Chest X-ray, AP view. Patient: 48 years old, sex F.
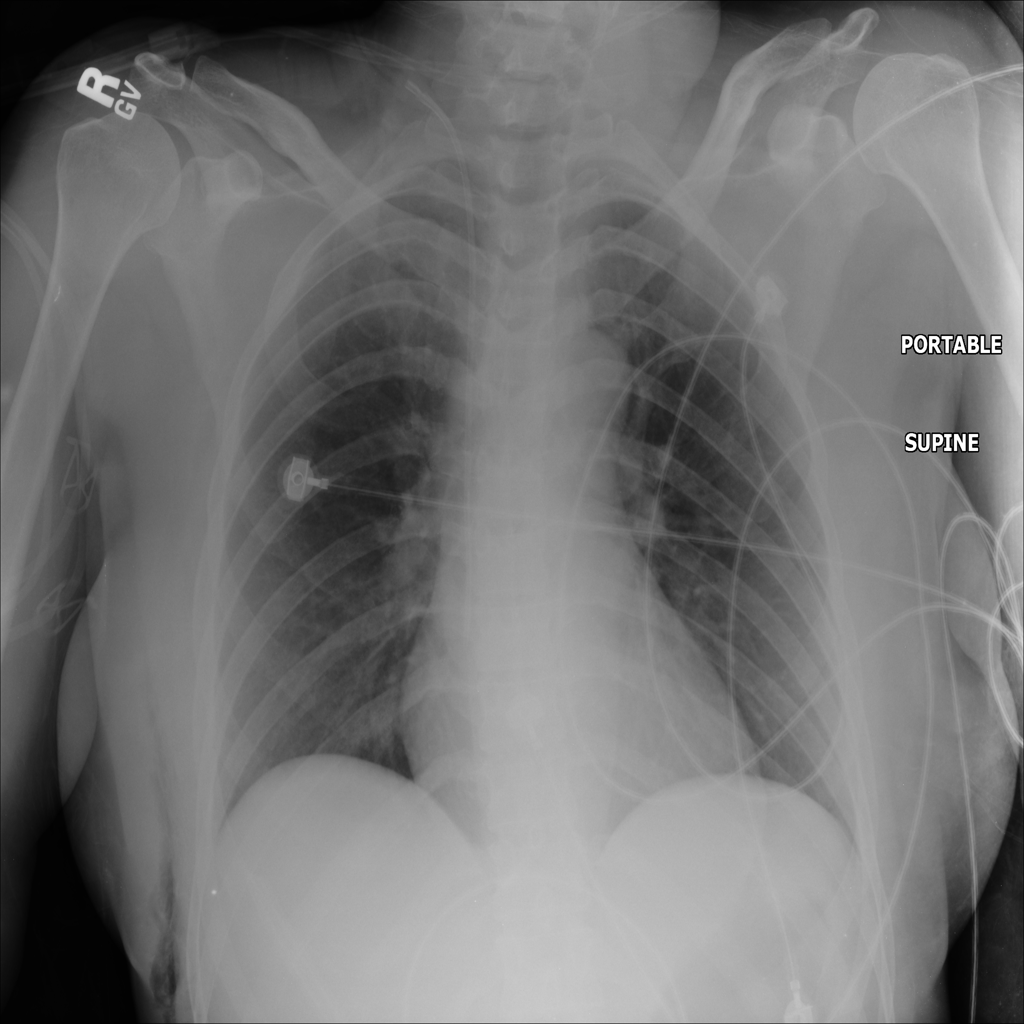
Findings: Emphysema